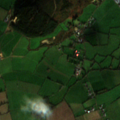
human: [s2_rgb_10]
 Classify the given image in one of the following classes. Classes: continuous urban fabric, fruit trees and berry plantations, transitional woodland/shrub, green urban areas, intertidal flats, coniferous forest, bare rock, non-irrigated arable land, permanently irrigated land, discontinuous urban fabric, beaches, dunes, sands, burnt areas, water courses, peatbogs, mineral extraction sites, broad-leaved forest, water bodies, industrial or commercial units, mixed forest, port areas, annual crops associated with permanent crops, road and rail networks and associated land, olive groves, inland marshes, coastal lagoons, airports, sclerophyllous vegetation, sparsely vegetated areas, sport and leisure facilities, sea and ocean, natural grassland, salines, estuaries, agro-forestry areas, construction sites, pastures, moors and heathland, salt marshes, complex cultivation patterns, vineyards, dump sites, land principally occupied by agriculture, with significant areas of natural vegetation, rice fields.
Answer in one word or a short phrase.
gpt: non-irrigated arable land, pastures, complex cultivation patterns, transitional woodland/shrub